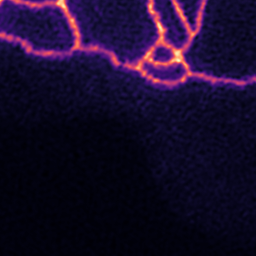
Label: Super-resolution ER image